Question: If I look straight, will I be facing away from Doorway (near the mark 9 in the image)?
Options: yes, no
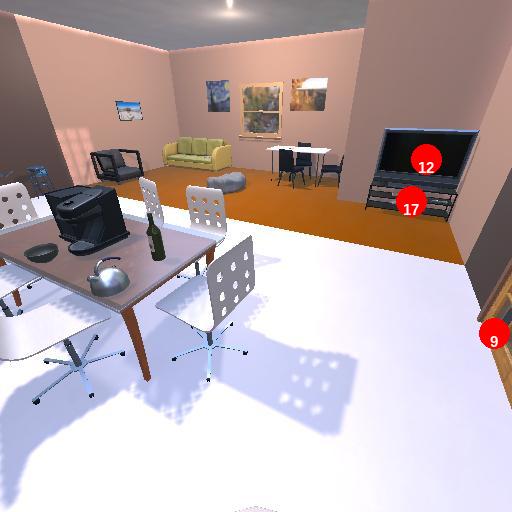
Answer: yes